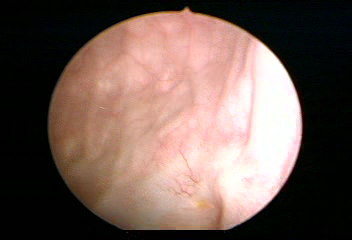
Modality: WLC
Class: Normal mucosa
Bladder cancer association: No